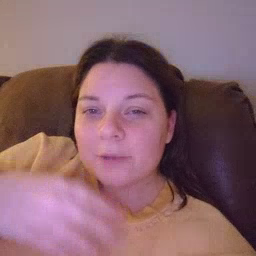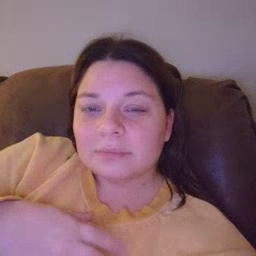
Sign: nap